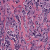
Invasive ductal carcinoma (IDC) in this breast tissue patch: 1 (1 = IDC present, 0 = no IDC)